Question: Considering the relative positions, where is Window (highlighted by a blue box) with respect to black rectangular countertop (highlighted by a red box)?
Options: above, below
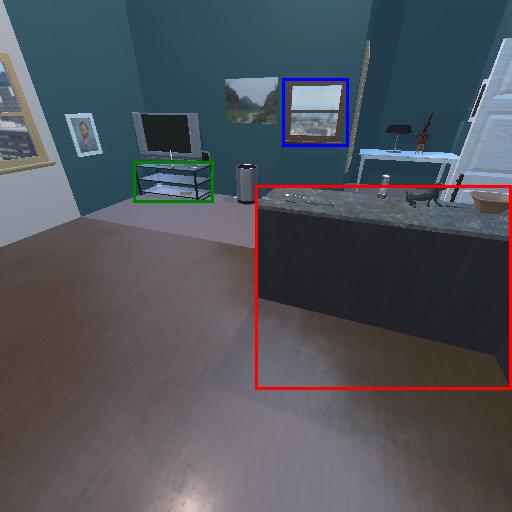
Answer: above